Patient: sex F, age 66
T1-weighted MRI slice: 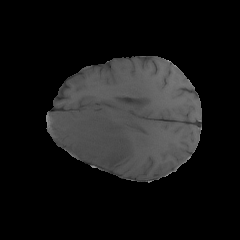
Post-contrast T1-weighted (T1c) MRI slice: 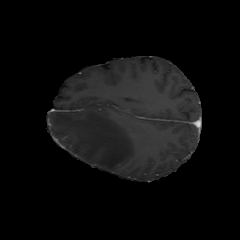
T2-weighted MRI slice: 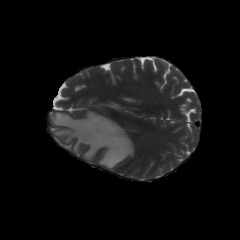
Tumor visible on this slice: yes
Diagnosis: Glioblastoma, IDH-wildtype
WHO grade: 4